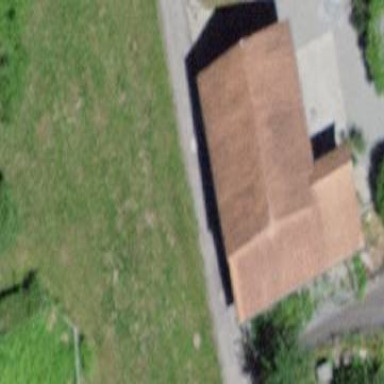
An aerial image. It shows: Rural barn.